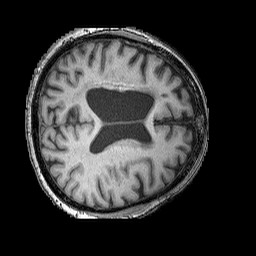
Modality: T1w
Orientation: axial
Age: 67
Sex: female
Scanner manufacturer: siemens
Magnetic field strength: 3 T
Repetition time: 2.25 s
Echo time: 0.00415 s